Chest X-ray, PA view. Patient: 54 years old, sex M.
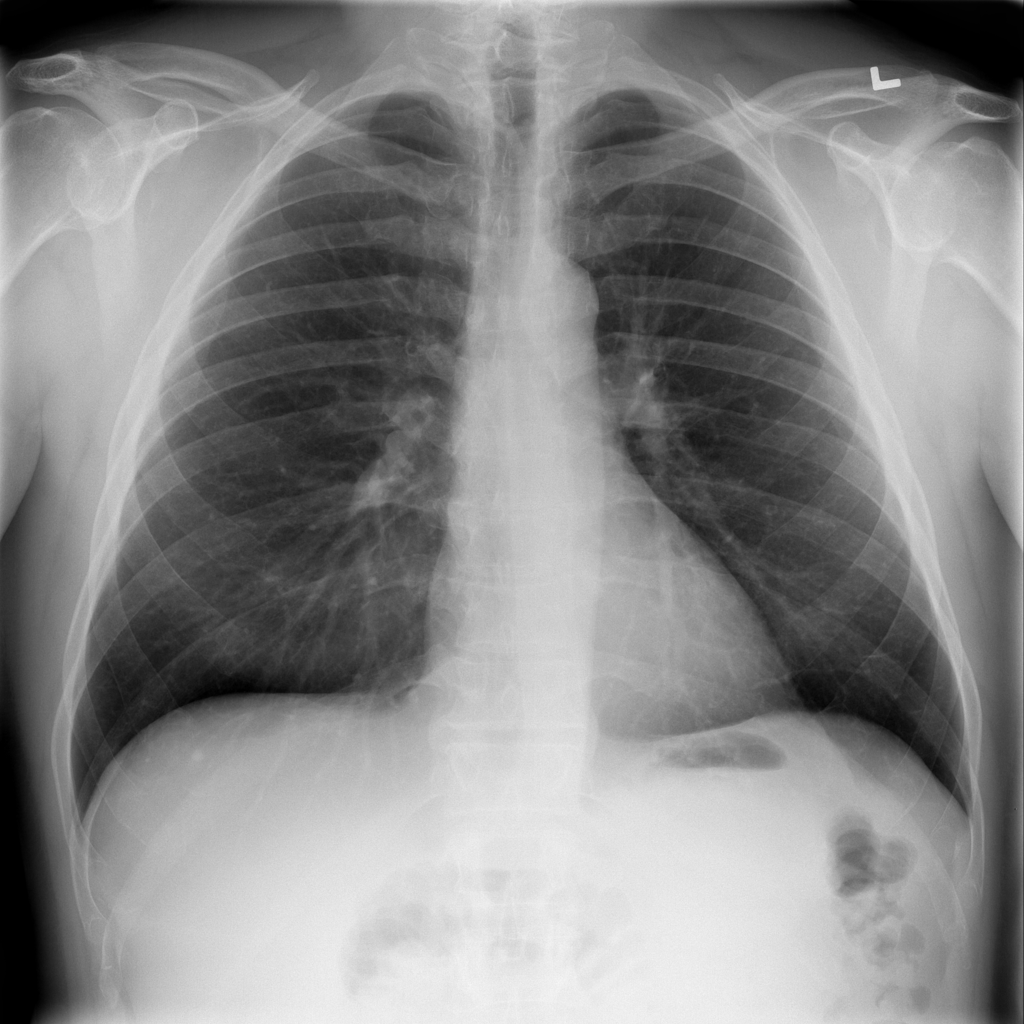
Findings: No Finding